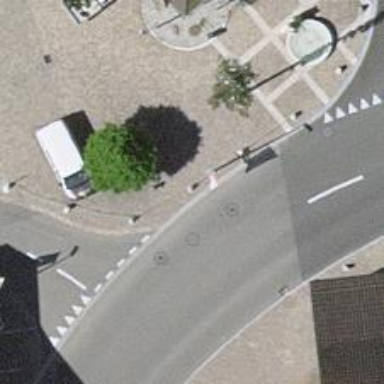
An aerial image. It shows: Bollard barrier.